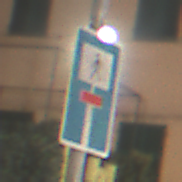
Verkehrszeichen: SackgasseFussgaengerDurchlaessig
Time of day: Night
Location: Outdoor (Urban)
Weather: PartlyCloudy
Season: NotSpecified
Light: Artificial